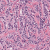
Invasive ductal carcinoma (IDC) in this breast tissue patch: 1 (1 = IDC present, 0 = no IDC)